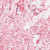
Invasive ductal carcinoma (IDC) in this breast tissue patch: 0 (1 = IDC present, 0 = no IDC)